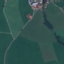
Land use / land cover: Pasture